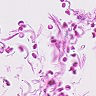
Metastatic tissue present: no